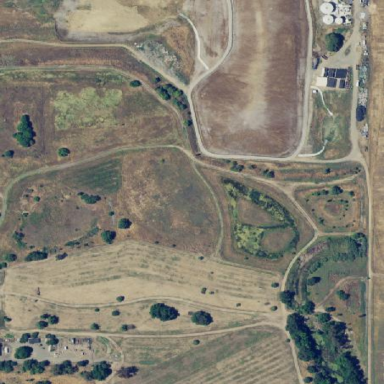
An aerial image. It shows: Brownfield site.